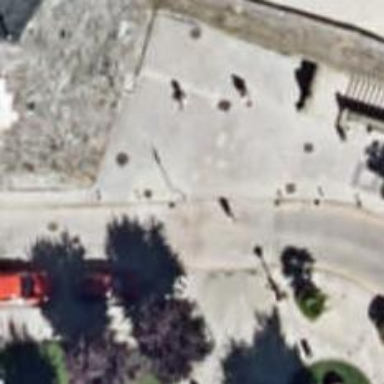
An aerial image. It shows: Bollard barrier.